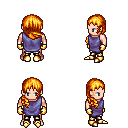
a pixel art fantasy rpg character, male body template, human, light skin, chain tabard jacket, gold greaves, light blonde right-swept hairstyle, gold gloves, gold boots, four views (front, back, left, right), 2x2 character sprite sheet, small pixel art, hard edges, no anti-aliasing